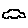
Label: car